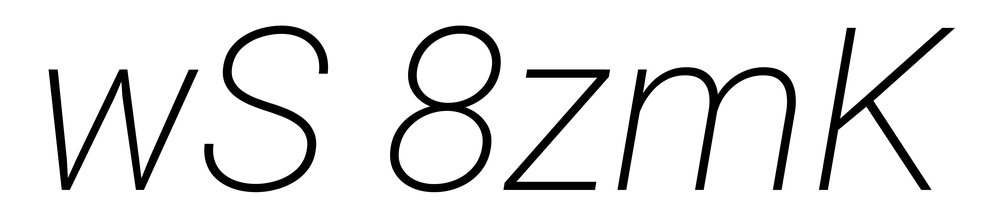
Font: Roboto-Italic_ExtraLight_Italic